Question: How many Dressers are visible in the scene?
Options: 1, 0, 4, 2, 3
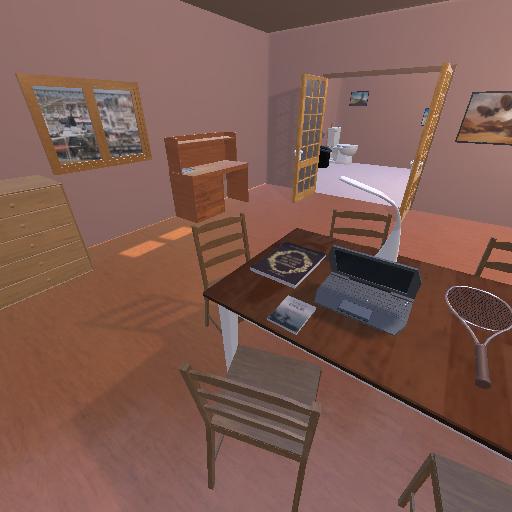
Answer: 1